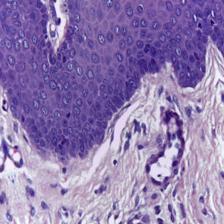
Diagnosis: Normal